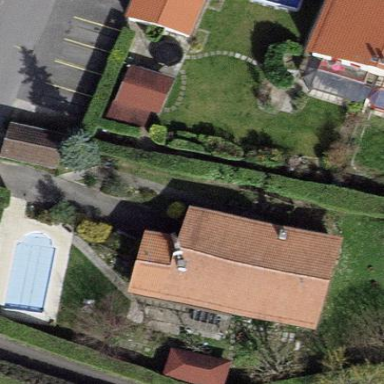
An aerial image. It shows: Garden enclosed by fence.